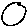
Label: circle